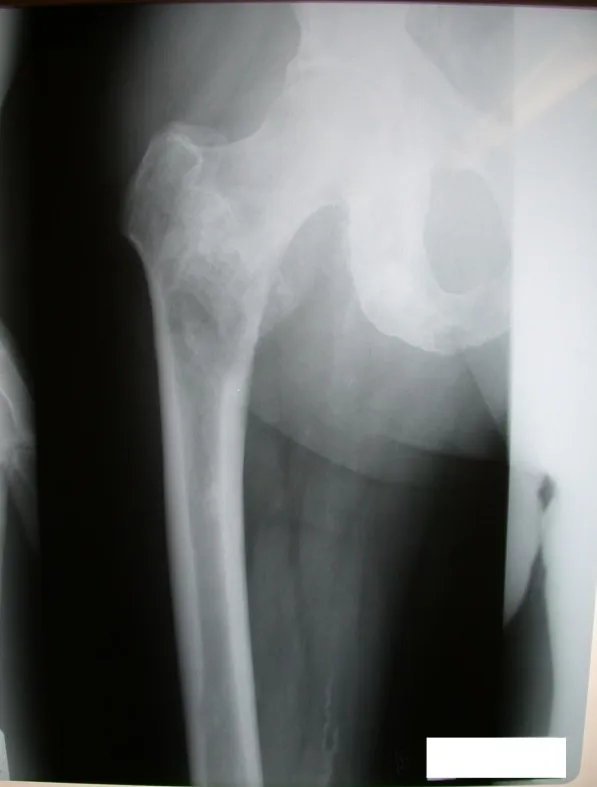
Anteroposterior (AP) view radiograph of the left femur demonstrating the large lytic metastasis in the subtronchanteric area.
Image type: radiology (x_ray)